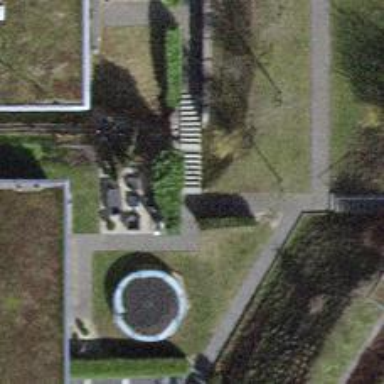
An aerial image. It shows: Set of concrete steps.